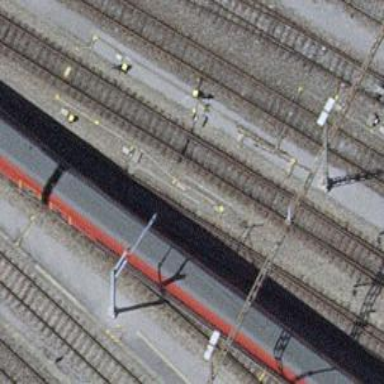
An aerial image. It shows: Railway switch.